Field crop: tomato
Growth stage: 2
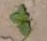
Species: solanum